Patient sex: M
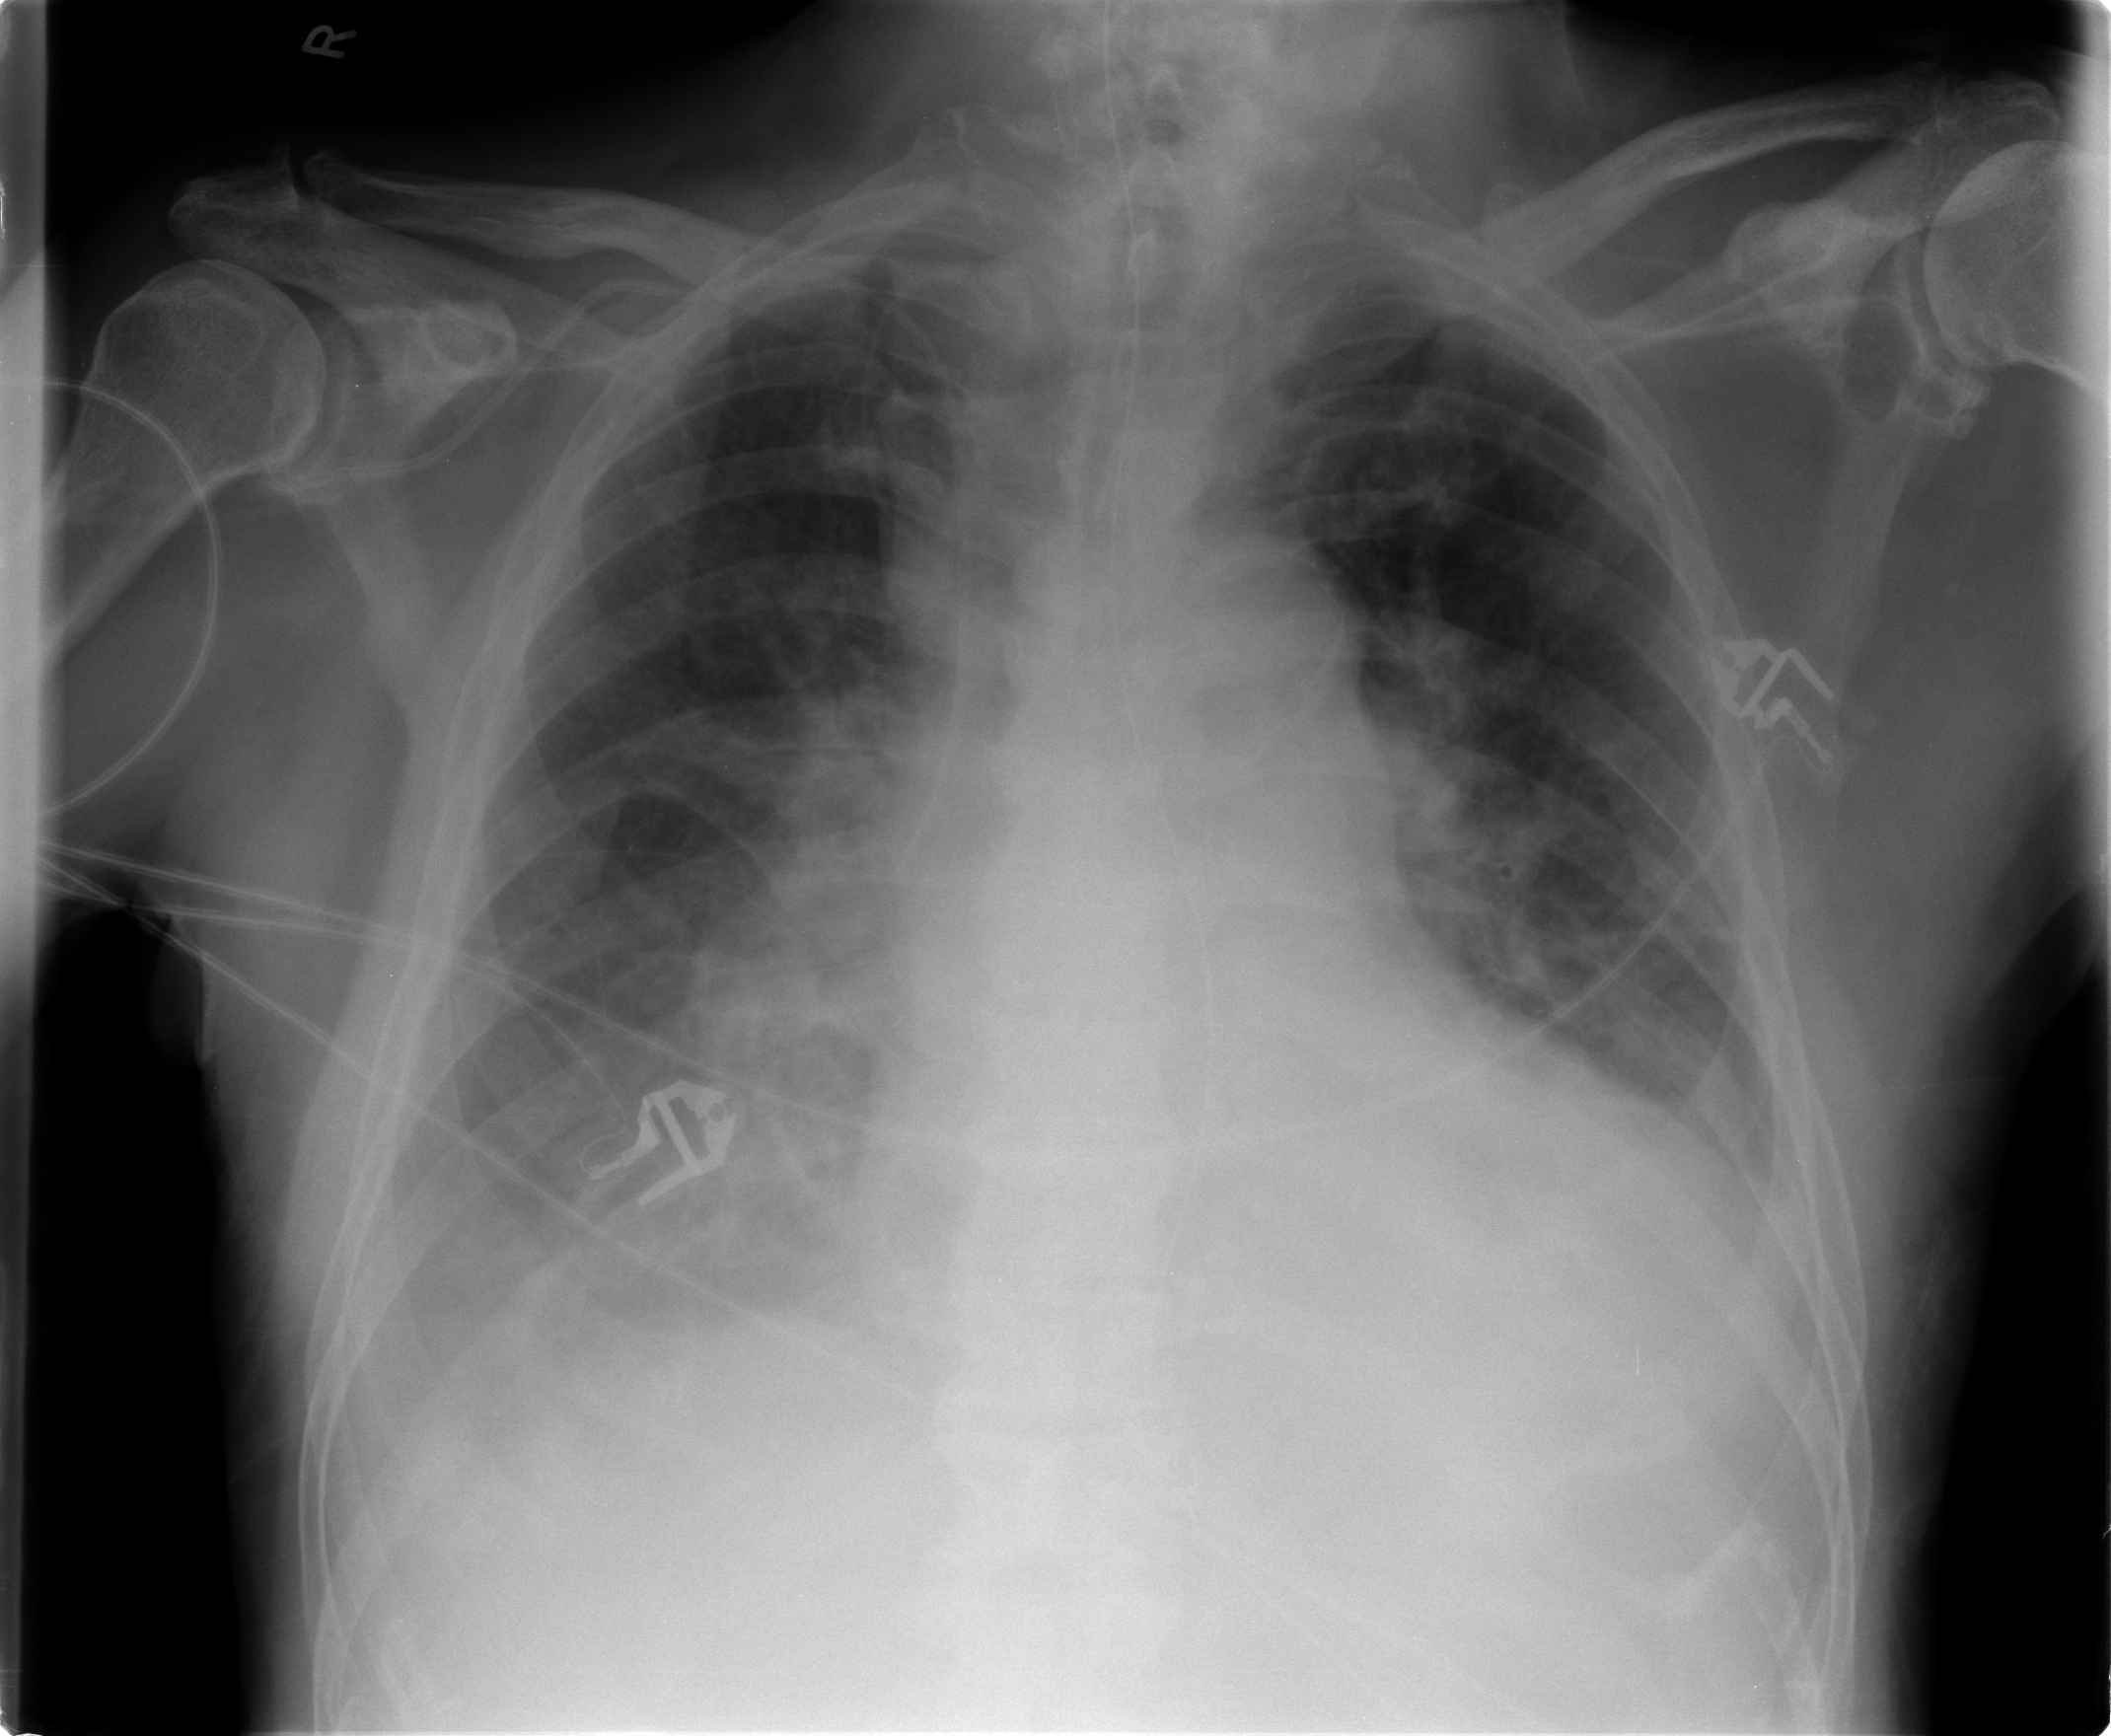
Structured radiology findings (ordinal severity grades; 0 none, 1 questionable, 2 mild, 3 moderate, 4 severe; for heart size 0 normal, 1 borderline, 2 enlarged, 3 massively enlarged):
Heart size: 2
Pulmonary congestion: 2
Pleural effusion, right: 2
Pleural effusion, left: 2
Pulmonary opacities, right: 1
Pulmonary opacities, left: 1
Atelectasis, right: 3
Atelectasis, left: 2